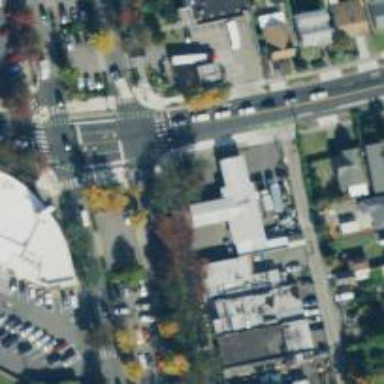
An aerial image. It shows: Controlled and marked road crossing.